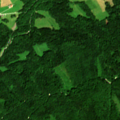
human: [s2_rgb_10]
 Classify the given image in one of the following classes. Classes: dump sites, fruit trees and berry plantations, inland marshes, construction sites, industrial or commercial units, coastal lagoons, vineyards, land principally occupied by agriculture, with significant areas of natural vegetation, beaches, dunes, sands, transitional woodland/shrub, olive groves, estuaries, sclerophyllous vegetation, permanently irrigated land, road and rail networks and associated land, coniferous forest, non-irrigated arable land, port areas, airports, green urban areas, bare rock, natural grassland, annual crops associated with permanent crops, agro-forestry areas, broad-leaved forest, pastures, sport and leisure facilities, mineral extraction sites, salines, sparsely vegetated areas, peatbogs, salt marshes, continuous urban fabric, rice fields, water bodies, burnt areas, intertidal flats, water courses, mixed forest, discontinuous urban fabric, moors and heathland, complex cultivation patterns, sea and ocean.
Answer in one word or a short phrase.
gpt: pastures, land principally occupied by agriculture, with significant areas of natural vegetation, coniferous forest, mixed forest